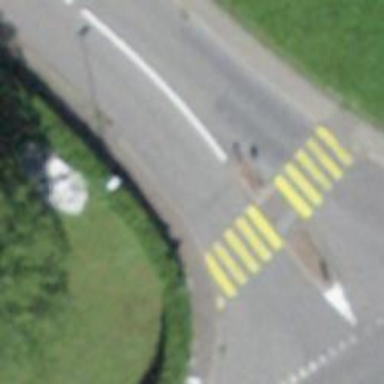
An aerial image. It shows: Uncontrolled road crossing with pedestrian island.